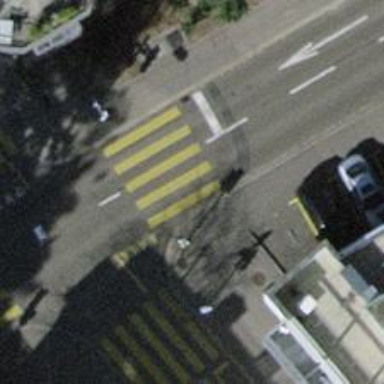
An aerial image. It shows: Kerb barrier.